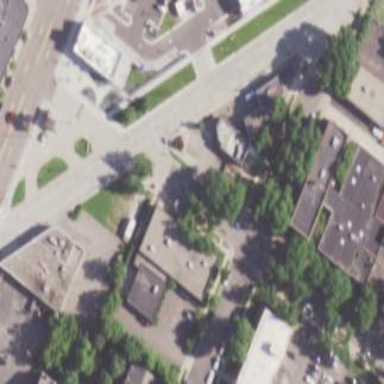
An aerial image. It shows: Sidewalk along the footway.